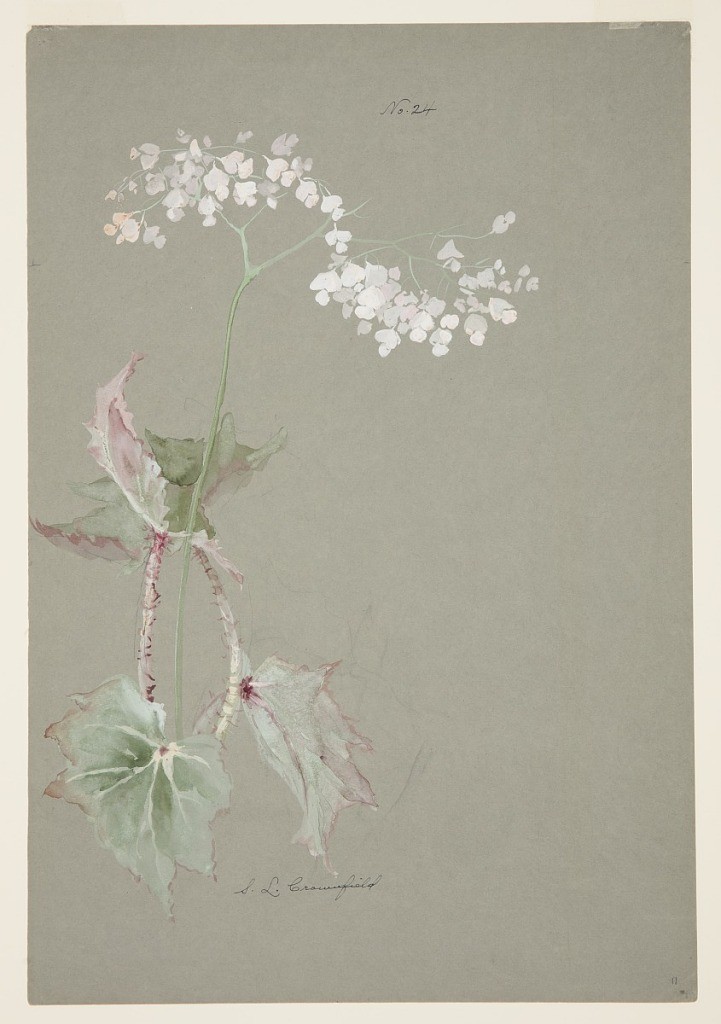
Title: Study of Pink Begonia
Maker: Sophia L. Crownfield, American, 1862–1929
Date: early 20th century
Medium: Brush and watercolor, gouache on gray paper
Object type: Drawing
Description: Vertical sheet depicting a begonia plant with pale pink blossoms and green leaves with touches of red.